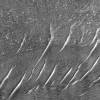
Atmospheric dust classification: not_dusty